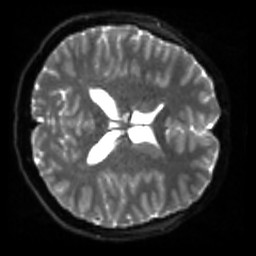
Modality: sbref
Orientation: axial
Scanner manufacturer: siemens
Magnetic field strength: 3 T
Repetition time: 4 s
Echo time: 0.0594 s